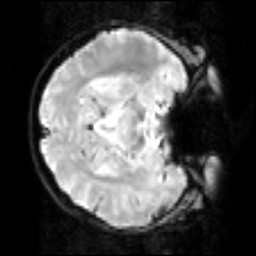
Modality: inplaneT2
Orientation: axial
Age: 24
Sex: female